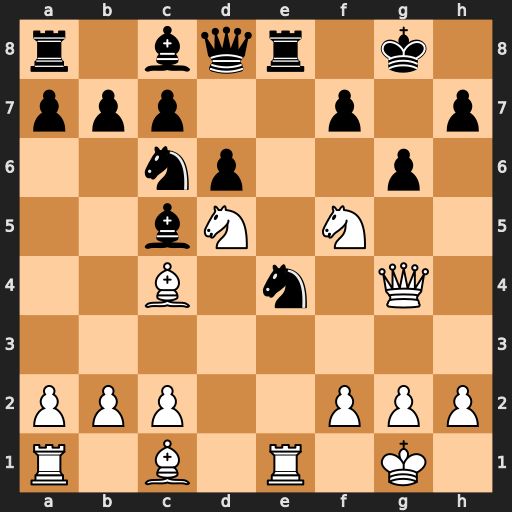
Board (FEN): r1bqr1k1/ppp2p1p/2np2p1/2bN1N2/2B1n1Q1/8/PPP2PPP/R1B1R1K1
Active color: w
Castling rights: -
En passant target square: -
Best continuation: Rxe4 Bxf5 Rxe8+ Qxe8 Nf6+ Kh8 Qh4 Qe1+ Bf1 h5 Qf4 Qxf2+ Qxf2 Bxf2+ Kxf2